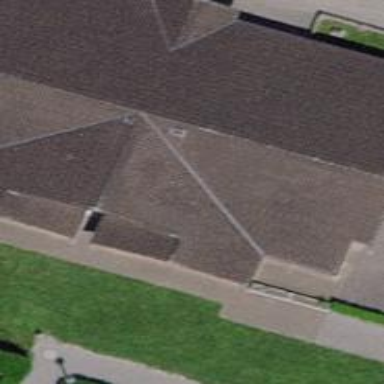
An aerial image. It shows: Kindergarten building.